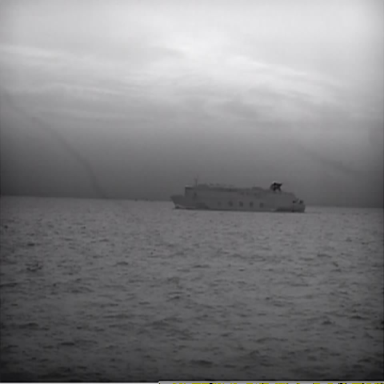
There is a container_ship in the infrared image.